Interaction volume radius: 5 \u00c5
Interaction volume height: 30 \u00c5
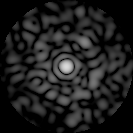
Disorder parameter: 0.8175